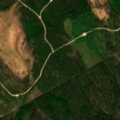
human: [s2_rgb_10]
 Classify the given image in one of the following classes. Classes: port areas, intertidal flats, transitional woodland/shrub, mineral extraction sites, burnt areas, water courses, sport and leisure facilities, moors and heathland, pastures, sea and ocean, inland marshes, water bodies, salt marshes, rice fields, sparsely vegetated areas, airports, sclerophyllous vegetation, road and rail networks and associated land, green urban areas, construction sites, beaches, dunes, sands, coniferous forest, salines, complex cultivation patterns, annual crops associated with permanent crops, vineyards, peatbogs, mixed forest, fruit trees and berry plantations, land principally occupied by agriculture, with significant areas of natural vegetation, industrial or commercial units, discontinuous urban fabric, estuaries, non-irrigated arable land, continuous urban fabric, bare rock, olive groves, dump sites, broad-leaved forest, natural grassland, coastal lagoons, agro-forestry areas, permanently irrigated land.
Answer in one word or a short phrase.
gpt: coniferous forest, mixed forest, transitional woodland/shrub